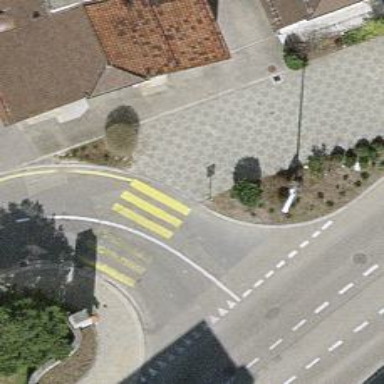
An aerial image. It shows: Uncontrolled zebra crossing on the road.